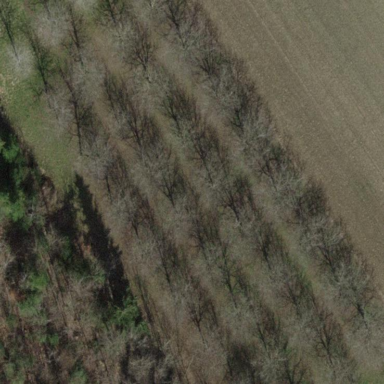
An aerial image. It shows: Orchard.